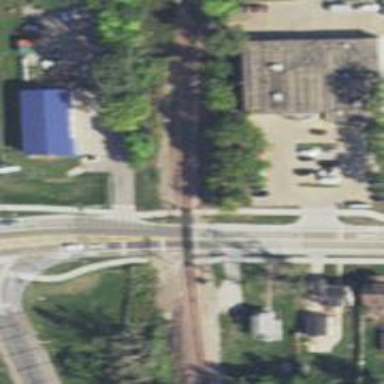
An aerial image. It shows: Railway crossing with lights.